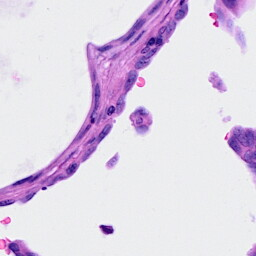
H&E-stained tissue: Ovarian